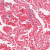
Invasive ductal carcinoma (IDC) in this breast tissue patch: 0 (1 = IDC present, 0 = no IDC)